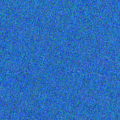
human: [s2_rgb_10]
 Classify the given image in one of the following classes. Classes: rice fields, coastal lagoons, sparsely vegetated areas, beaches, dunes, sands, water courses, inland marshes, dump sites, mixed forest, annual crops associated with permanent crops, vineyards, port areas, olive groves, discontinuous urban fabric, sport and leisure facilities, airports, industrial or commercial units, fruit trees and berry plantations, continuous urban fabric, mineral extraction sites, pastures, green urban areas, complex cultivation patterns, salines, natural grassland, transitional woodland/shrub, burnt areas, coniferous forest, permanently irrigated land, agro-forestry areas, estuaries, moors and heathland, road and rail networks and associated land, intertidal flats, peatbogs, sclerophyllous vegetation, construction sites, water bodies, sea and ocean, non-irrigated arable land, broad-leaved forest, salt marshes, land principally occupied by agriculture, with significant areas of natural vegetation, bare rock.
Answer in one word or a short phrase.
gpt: sea and ocean